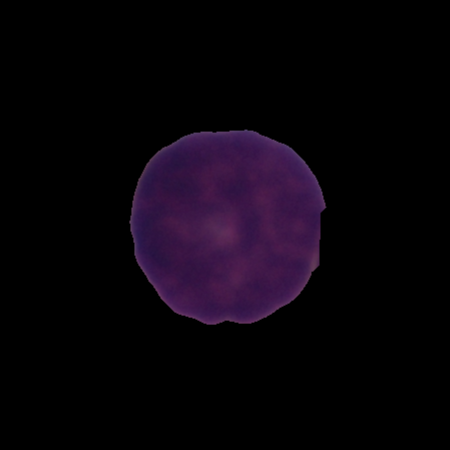
Label: cancer